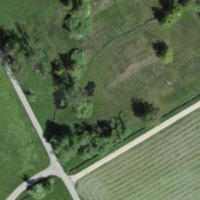
EUNIS habitat code: 24
Species observed at this site:
Sagittaria latifolia
Filipendula ulmaria